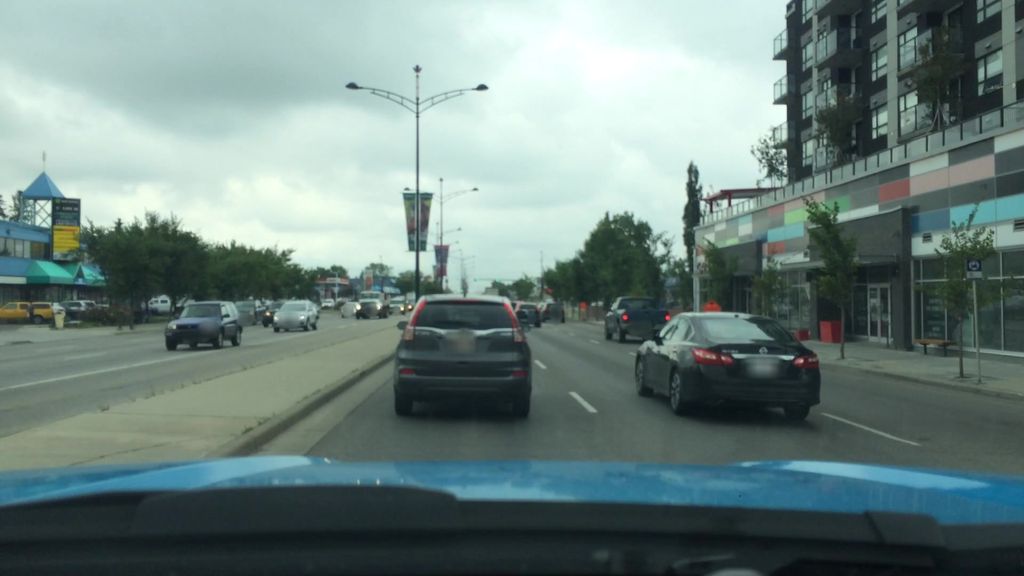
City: calgary